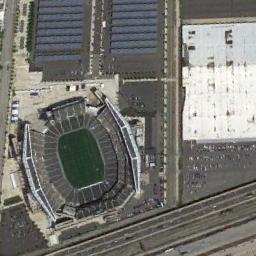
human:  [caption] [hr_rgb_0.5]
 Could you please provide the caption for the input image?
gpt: The stadium is next to some buildings and parking lot .

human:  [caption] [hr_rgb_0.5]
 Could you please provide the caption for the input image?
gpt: Many buildings are next to the stadium .

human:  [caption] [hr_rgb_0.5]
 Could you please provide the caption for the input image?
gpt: There are rows of buildings around this oval stadium .

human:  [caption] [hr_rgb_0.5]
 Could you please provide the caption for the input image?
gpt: Square stadium built next to buildings, Roads and parking lots .

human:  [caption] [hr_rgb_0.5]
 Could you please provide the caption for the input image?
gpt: There are some blue buildings and a white building beside the stadium .